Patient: sex F, age 75
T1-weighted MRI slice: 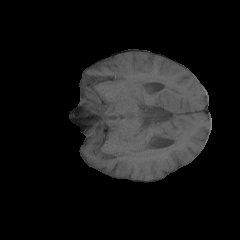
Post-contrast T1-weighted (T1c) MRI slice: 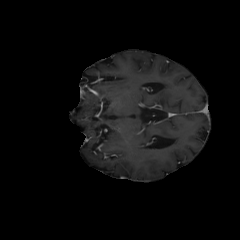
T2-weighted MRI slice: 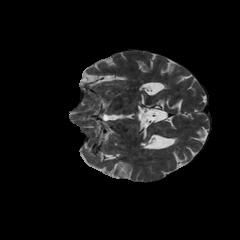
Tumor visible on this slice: no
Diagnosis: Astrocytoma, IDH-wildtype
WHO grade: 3